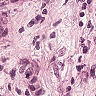
Metastatic tissue present: yes